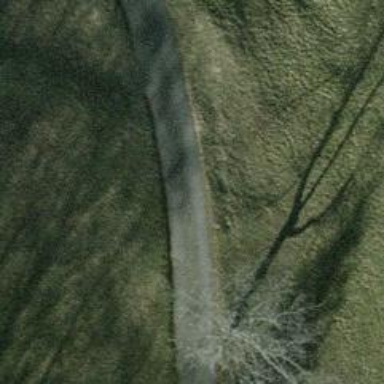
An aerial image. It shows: Unclassified road.